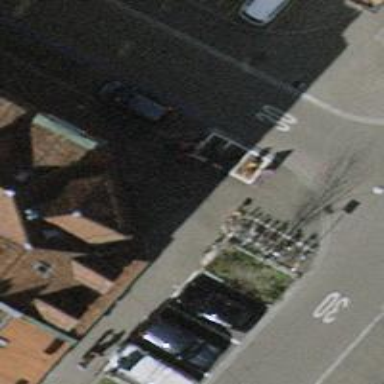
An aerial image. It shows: Motorcycle parking facility.